Interaction volume radius: 5 \u00c5
Interaction volume height: 15 \u00c5
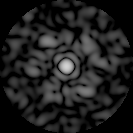
Disorder parameter: 0.7134